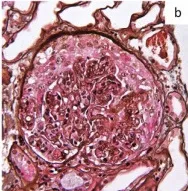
Inflammatory infiltrate in an area of interstitial fibrosis and tubular atrophy consistent with Chronic Interstitial Nephritis (Patient 10, Silver stain, 6X); b.
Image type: pathology (methenamine_silver)